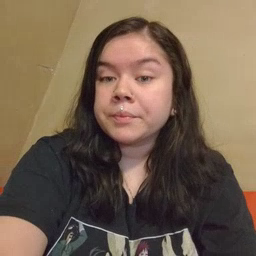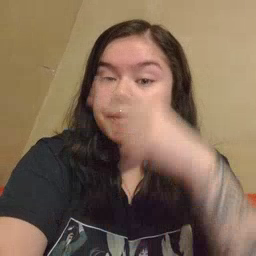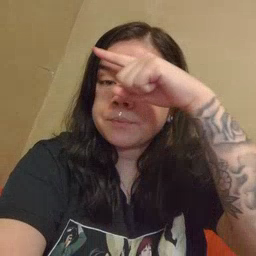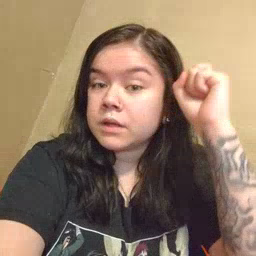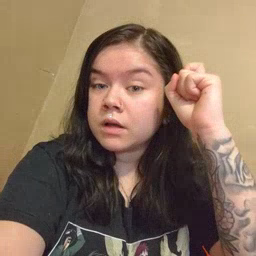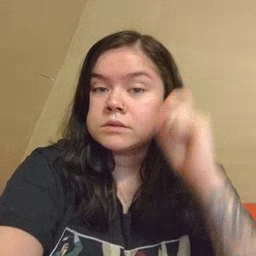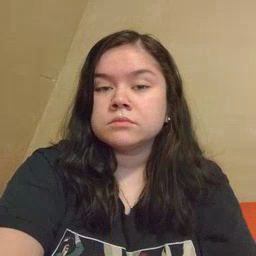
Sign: because